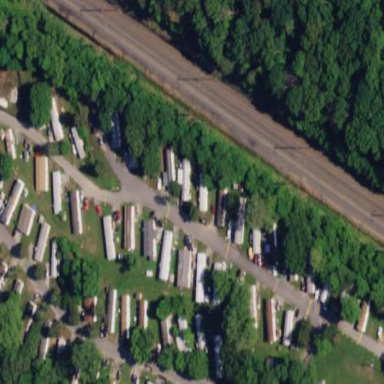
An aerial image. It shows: Residential area with static caravans.